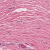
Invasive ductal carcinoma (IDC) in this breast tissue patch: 0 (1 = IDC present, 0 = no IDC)